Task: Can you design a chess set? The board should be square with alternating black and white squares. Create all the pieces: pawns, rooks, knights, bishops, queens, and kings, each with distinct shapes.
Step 2244:
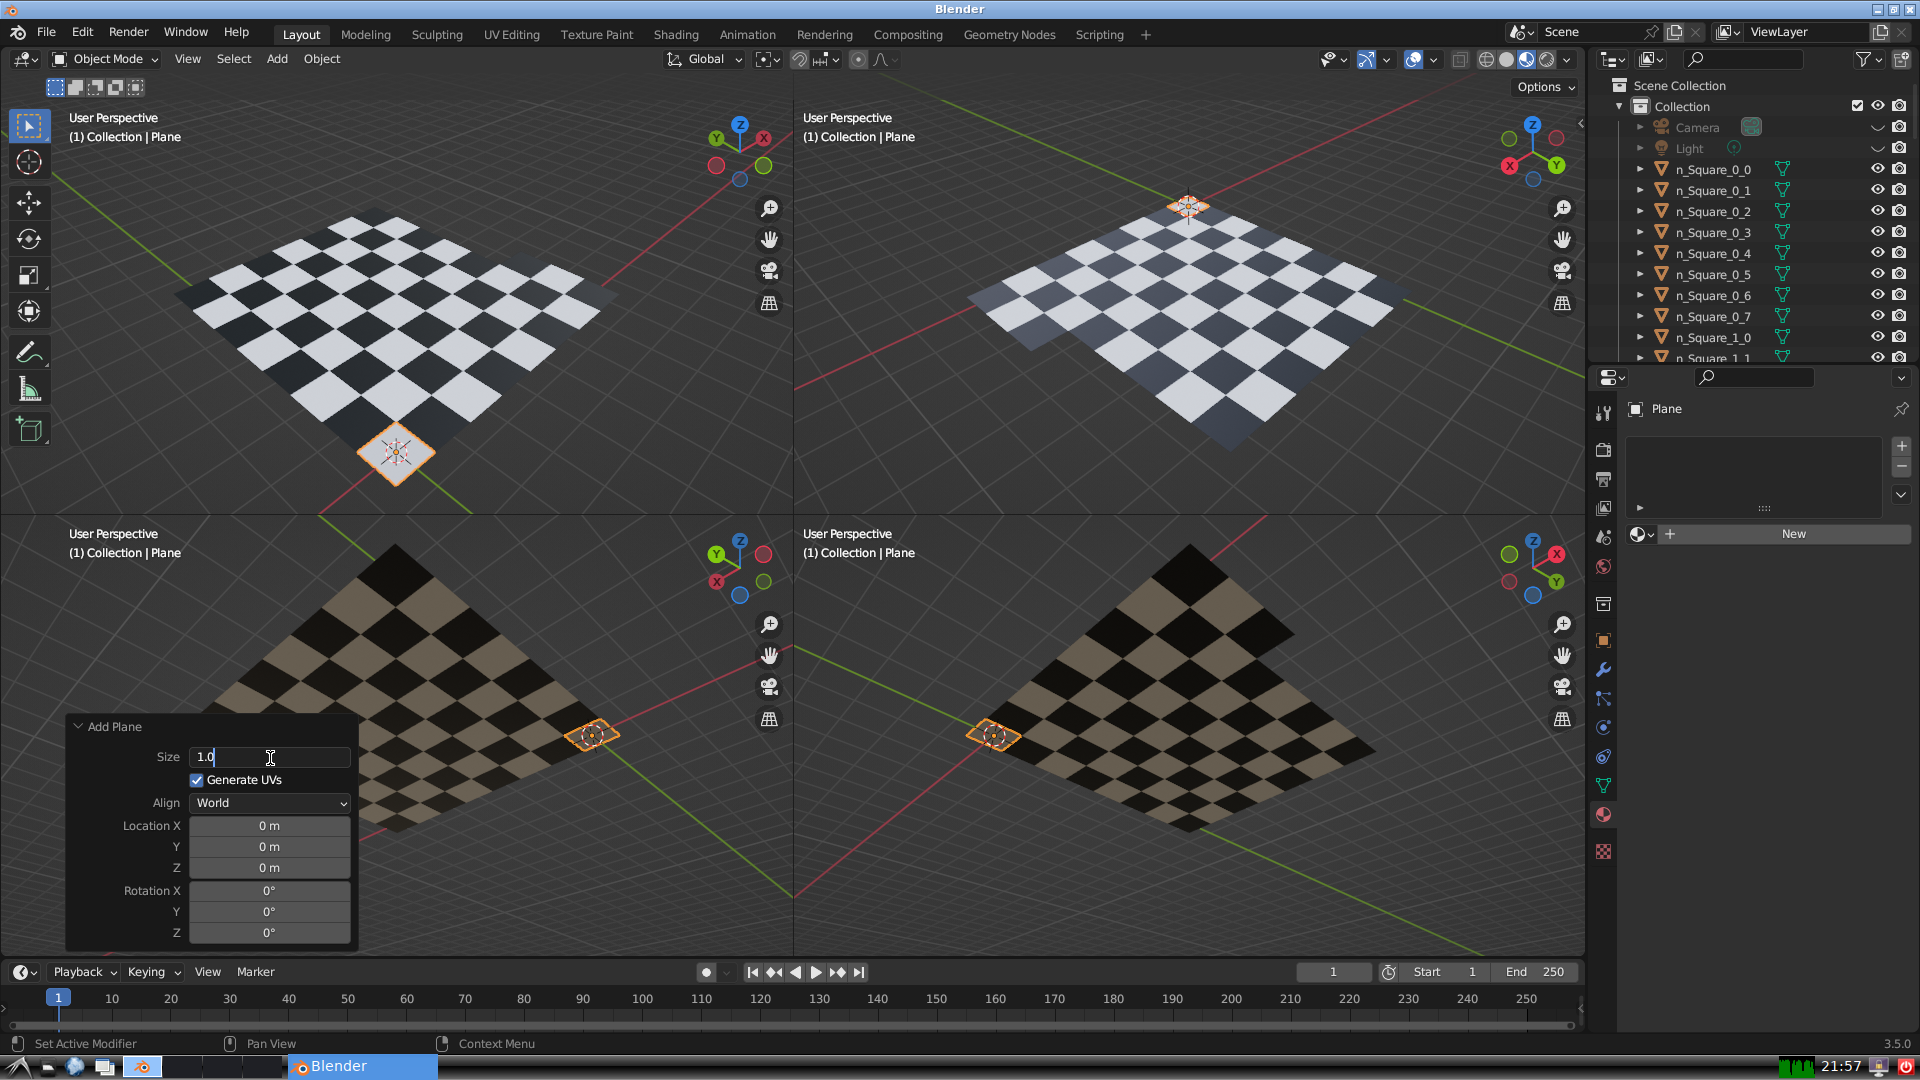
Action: {"key_press": ['Return']}